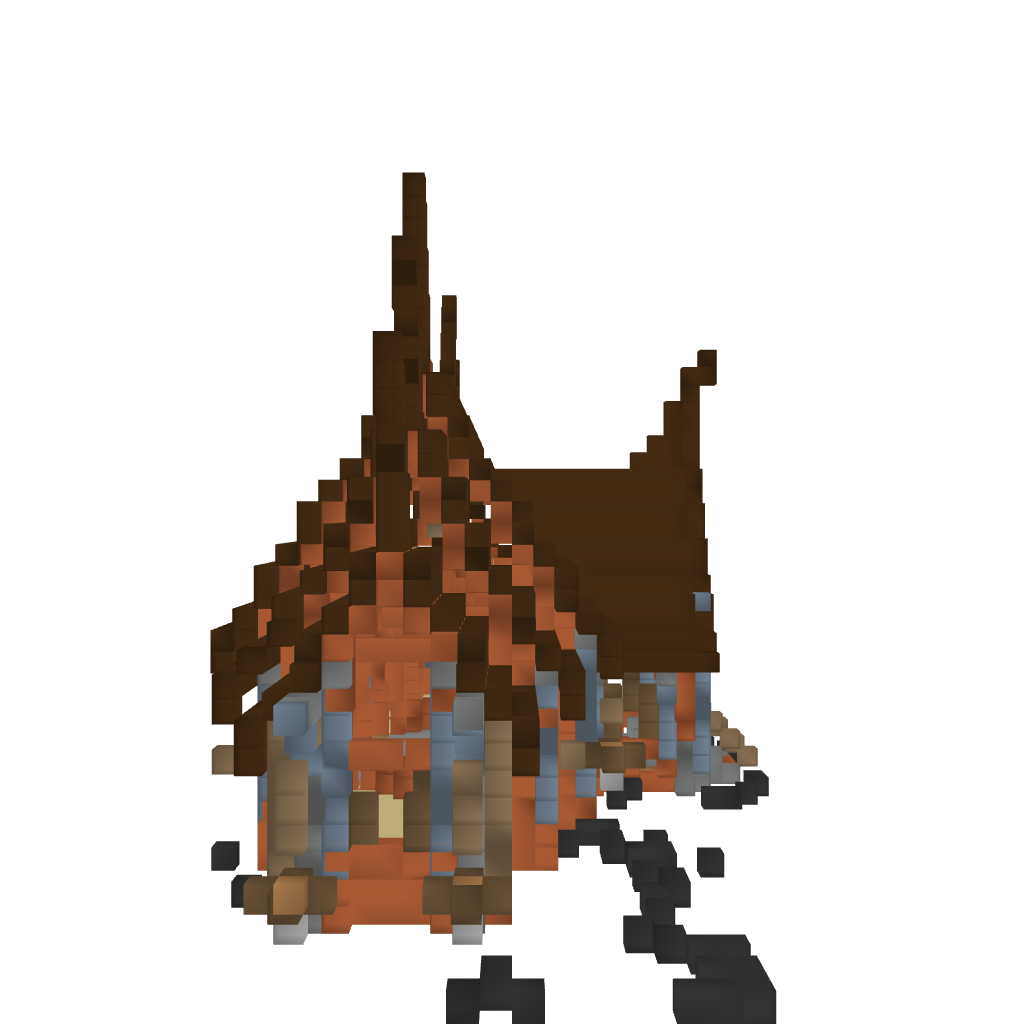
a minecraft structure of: Rumah Gadang